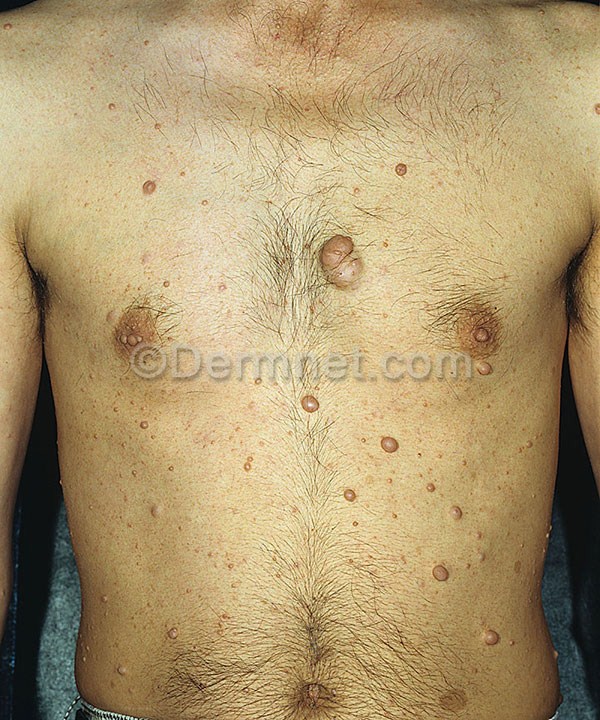
Disease: Systemic Disease